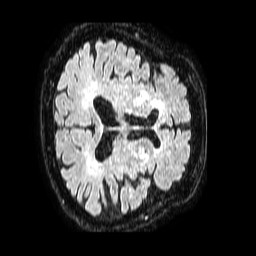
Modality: FLAIR
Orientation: axial
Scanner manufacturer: philips
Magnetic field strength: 1.5 T
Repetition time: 4.8 s
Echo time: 0.3 s